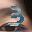
Label: 3